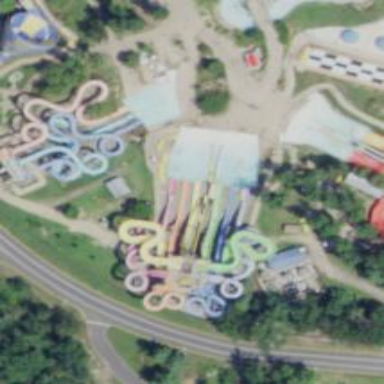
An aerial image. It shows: Tourism attraction featuring water slide.